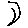
Label: moon